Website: macys
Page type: customer-info-address
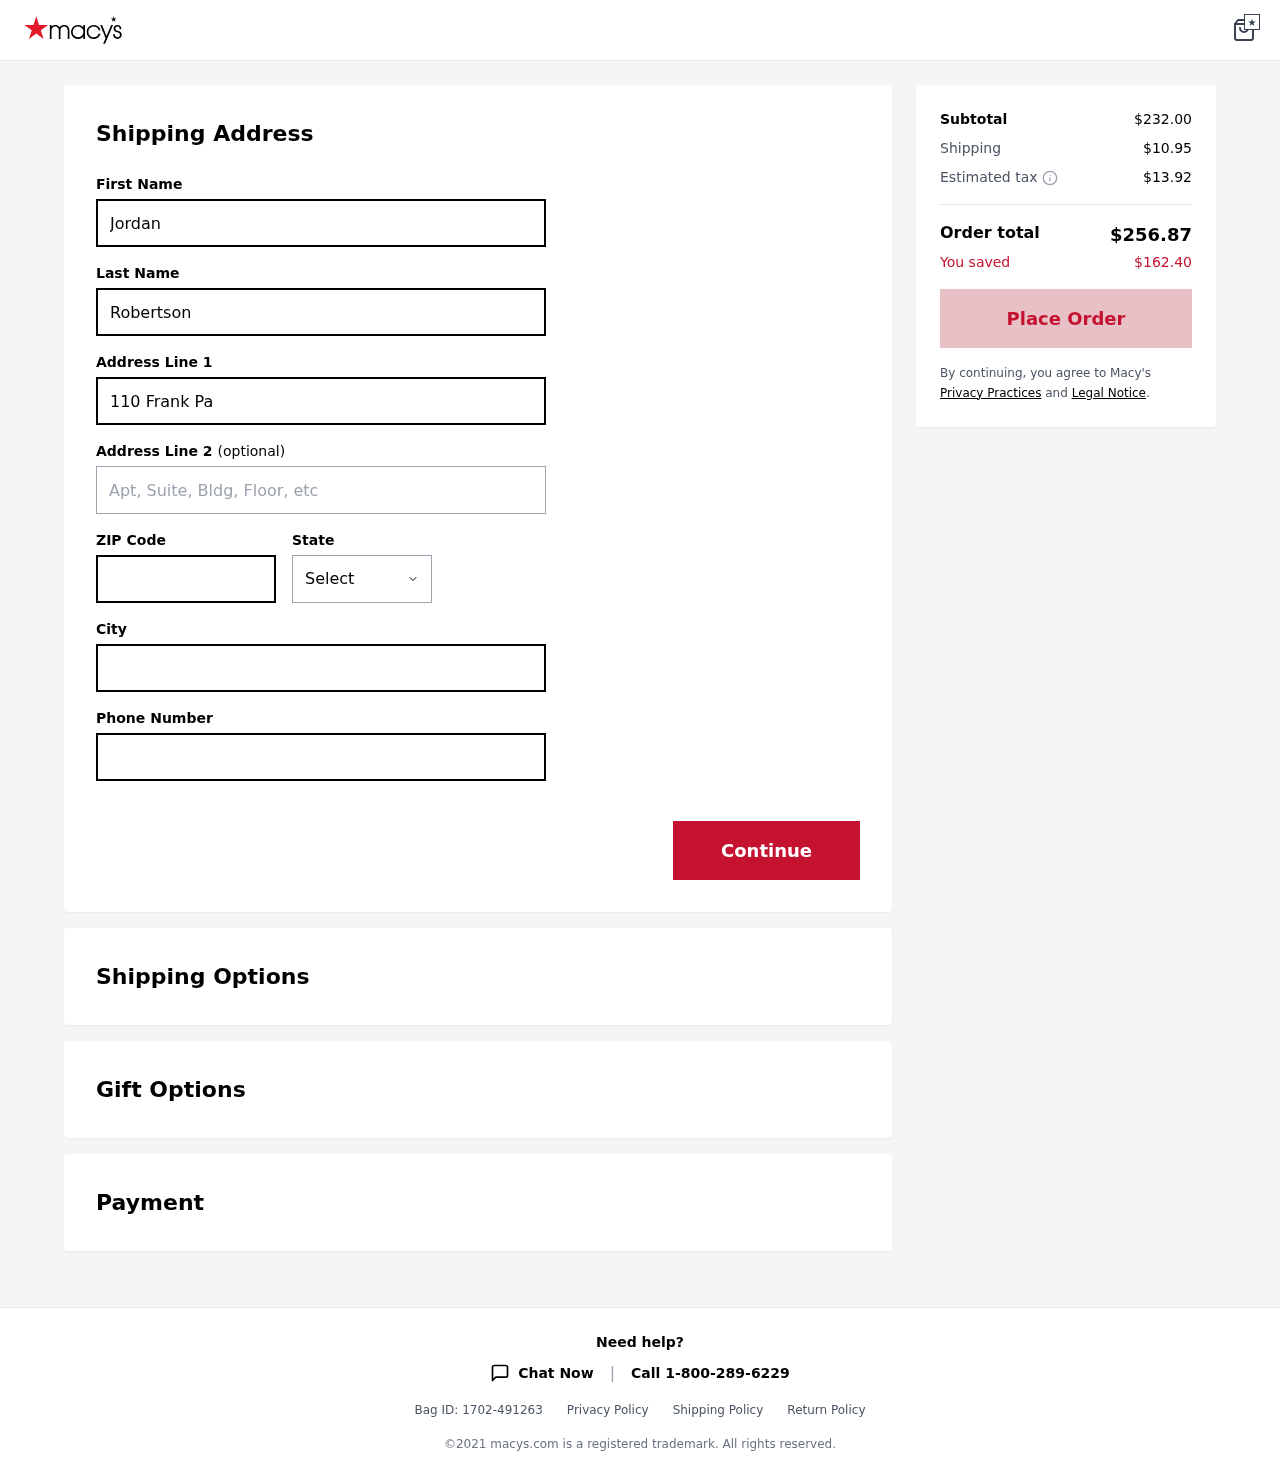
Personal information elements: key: PII_CITY
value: Arnoldshire
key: PII_FIRSTNAME
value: Jordan
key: PII_LASTNAME
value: Robertson
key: PII_PHONE
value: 7023868216
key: PII_POSTCODE
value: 51362
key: PII_STATE
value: North Carolina
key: PII_STREET
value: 110 Frank Passage
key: PII_STREET2
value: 0867 Watkins Heights Apt. 414
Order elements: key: ORDER_SUBTOTAL
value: $232.00
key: ORDER_SHIPPING_COST
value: $10.95
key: ORDER_TAX
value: $13.92
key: ORDER_TOTAL
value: $256.87
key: ORDER_SAVINGS
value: $162.40